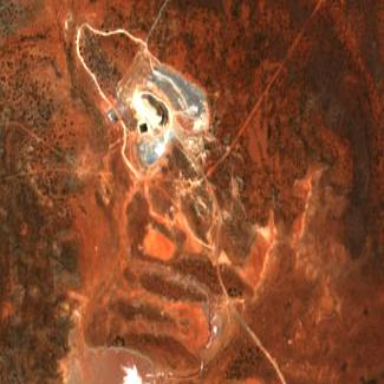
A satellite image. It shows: Industrial area used for mining.